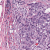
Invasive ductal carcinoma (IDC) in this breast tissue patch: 1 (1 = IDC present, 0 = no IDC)